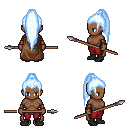
a pixel art fantasy rpg character, female body template, human, dark skin, brown cape, red pants, white cyan extra-long topknot hairstyle, leather bracers, black shoes, spear, four views (front, back, left, right), 2x2 character sprite sheet, small pixel art, hard edges, no anti-aliasing